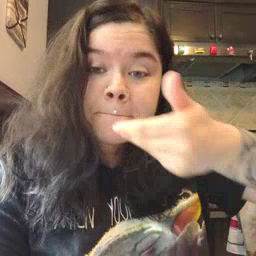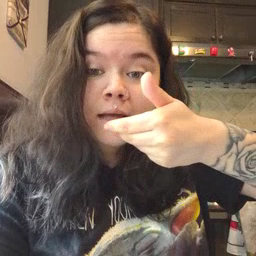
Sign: pizza